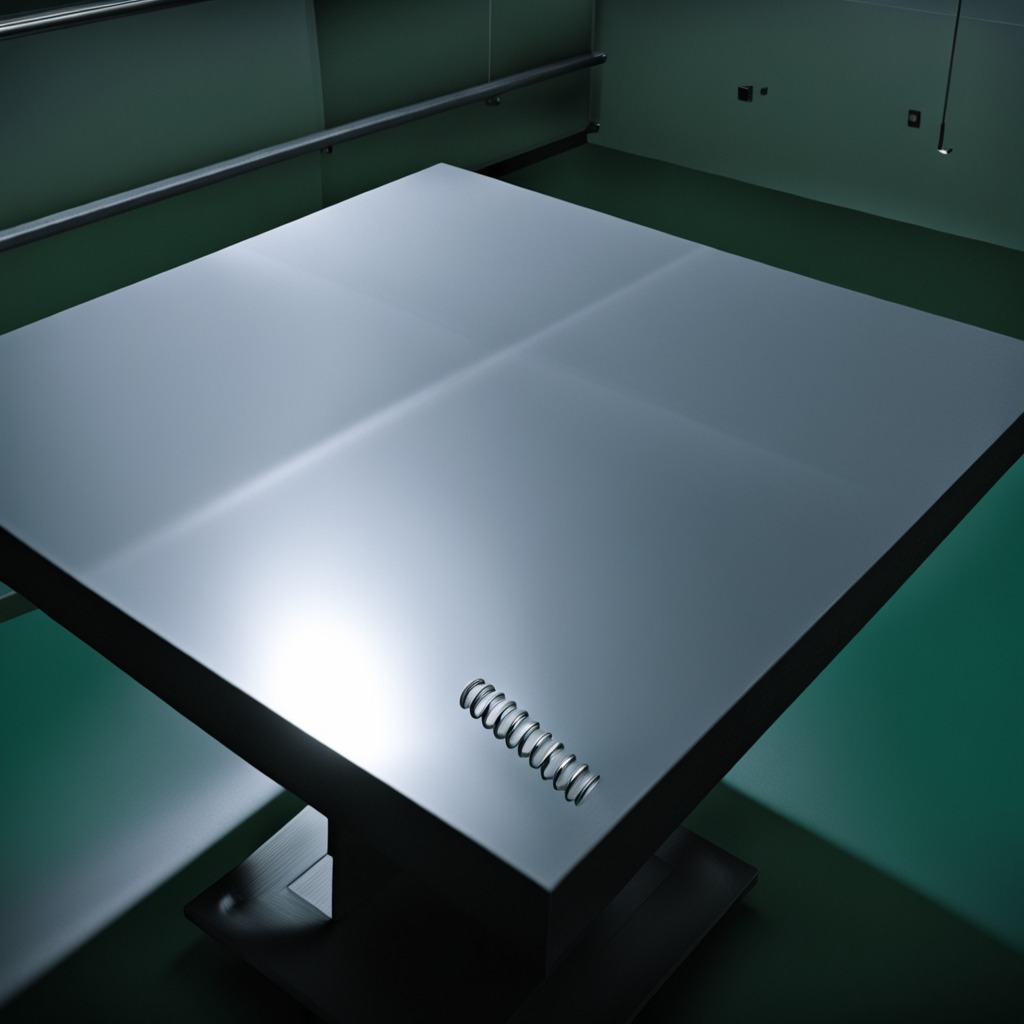
A coiled metal spring lies on the clean empty table in a railway signal maintenance room lit by harsh overhead fluorescents photorealistic surface textures crisp shadows high dynamic range